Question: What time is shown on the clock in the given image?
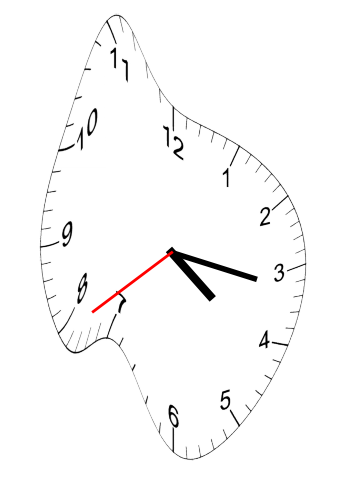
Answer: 04:16:39